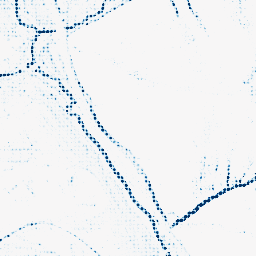
Category: morphological
Decomposition family: morphological_rect
Decomposition parameters: operation: closing
width: 5
height: 5
Upsampling method: sinc_hamming
Upsampling parameters: scale: 8
kernel_size: 4
Upsampling scale: 8